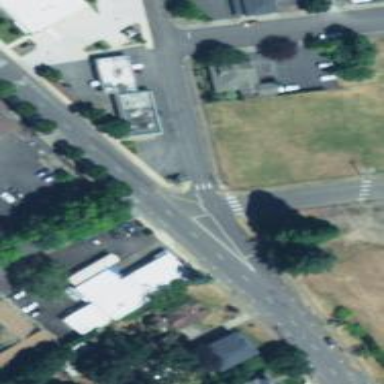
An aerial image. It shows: Left sidewalk along asphalt tertiary road.